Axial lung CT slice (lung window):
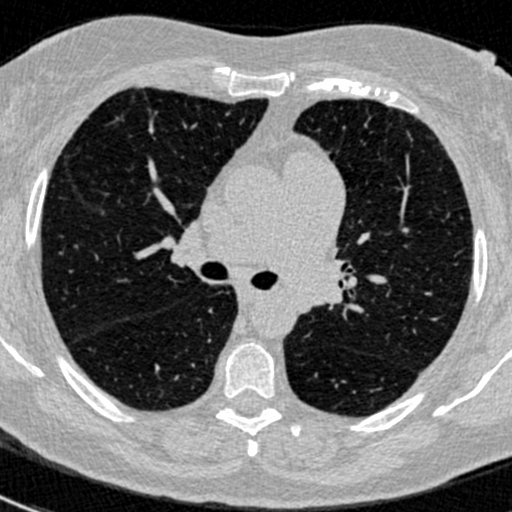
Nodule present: no